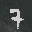
Label: 7